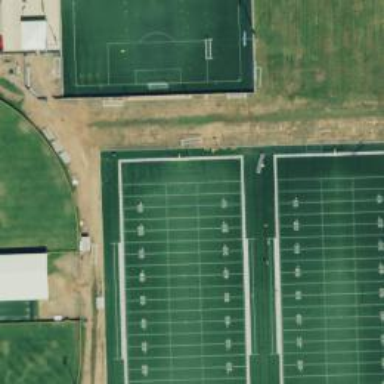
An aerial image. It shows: Pitch for American football with artificial turf surface.